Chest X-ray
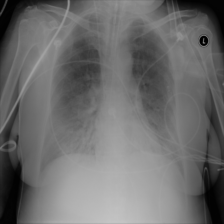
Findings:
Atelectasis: negative
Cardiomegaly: negative
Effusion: negative
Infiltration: positive
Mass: negative
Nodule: negative
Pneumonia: negative
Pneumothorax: negative
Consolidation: positive
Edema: negative
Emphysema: negative
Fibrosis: negative
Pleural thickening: negative
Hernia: negative